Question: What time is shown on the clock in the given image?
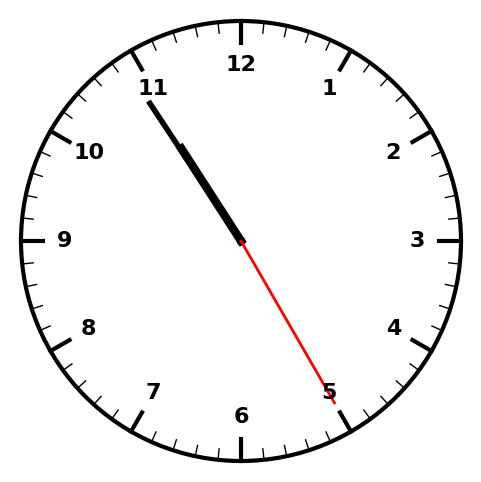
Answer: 10:54:25